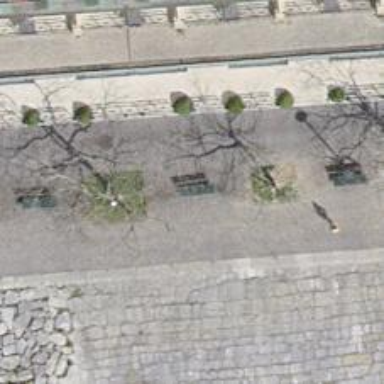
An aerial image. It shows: Bench.